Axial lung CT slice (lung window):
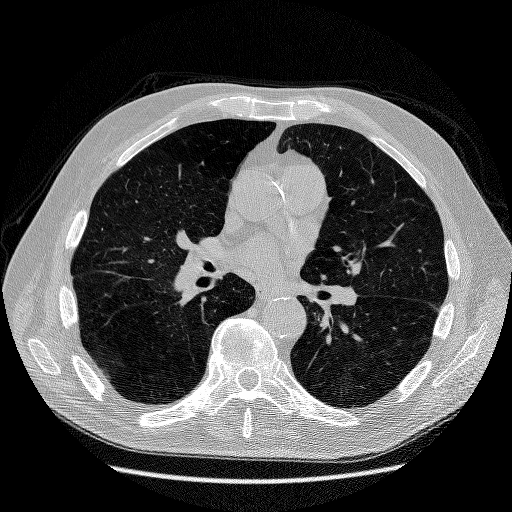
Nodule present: no